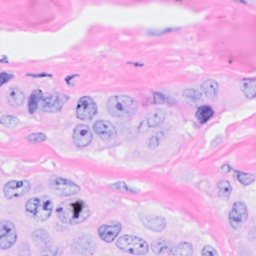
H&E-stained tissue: Breast